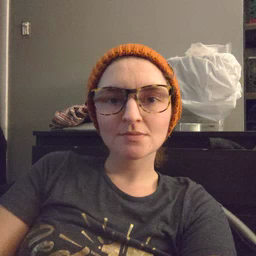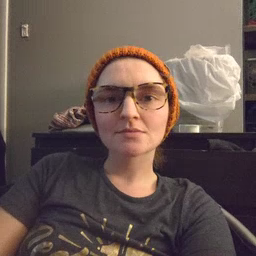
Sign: horse